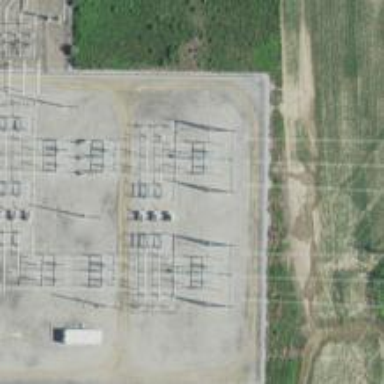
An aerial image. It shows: Switch used for power control.